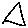
Label: triangle